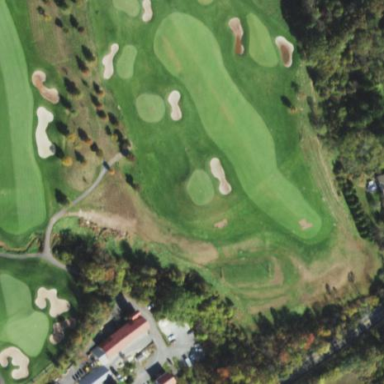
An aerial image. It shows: Scenic golf fairway.